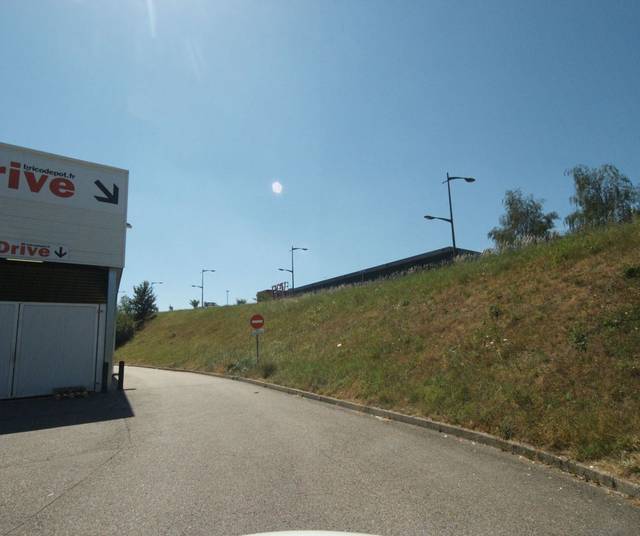
Region: France
Coordinates: 48.189, 6.471